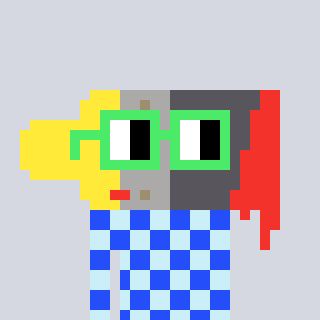
a pixel art character with square light green glasses, a paintbrush-shaped head and a cold-colored body on a cool background